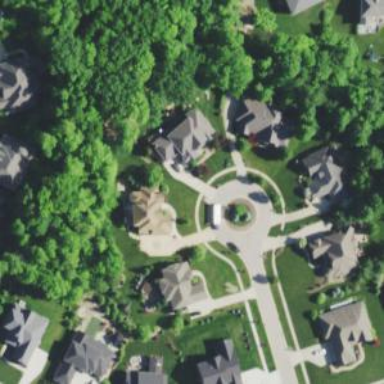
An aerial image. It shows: Driveway.